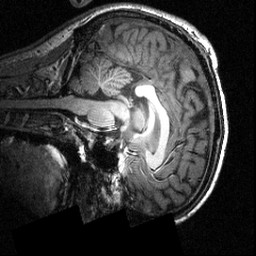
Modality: T1w
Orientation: sagittal
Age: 21
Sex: male
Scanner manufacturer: siemens
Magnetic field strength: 3.951 T
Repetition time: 1.5 s
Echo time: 0.00335 s